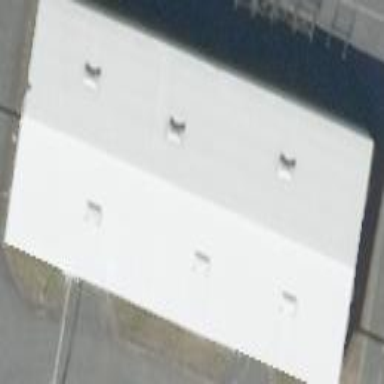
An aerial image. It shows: Industrial building.